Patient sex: F
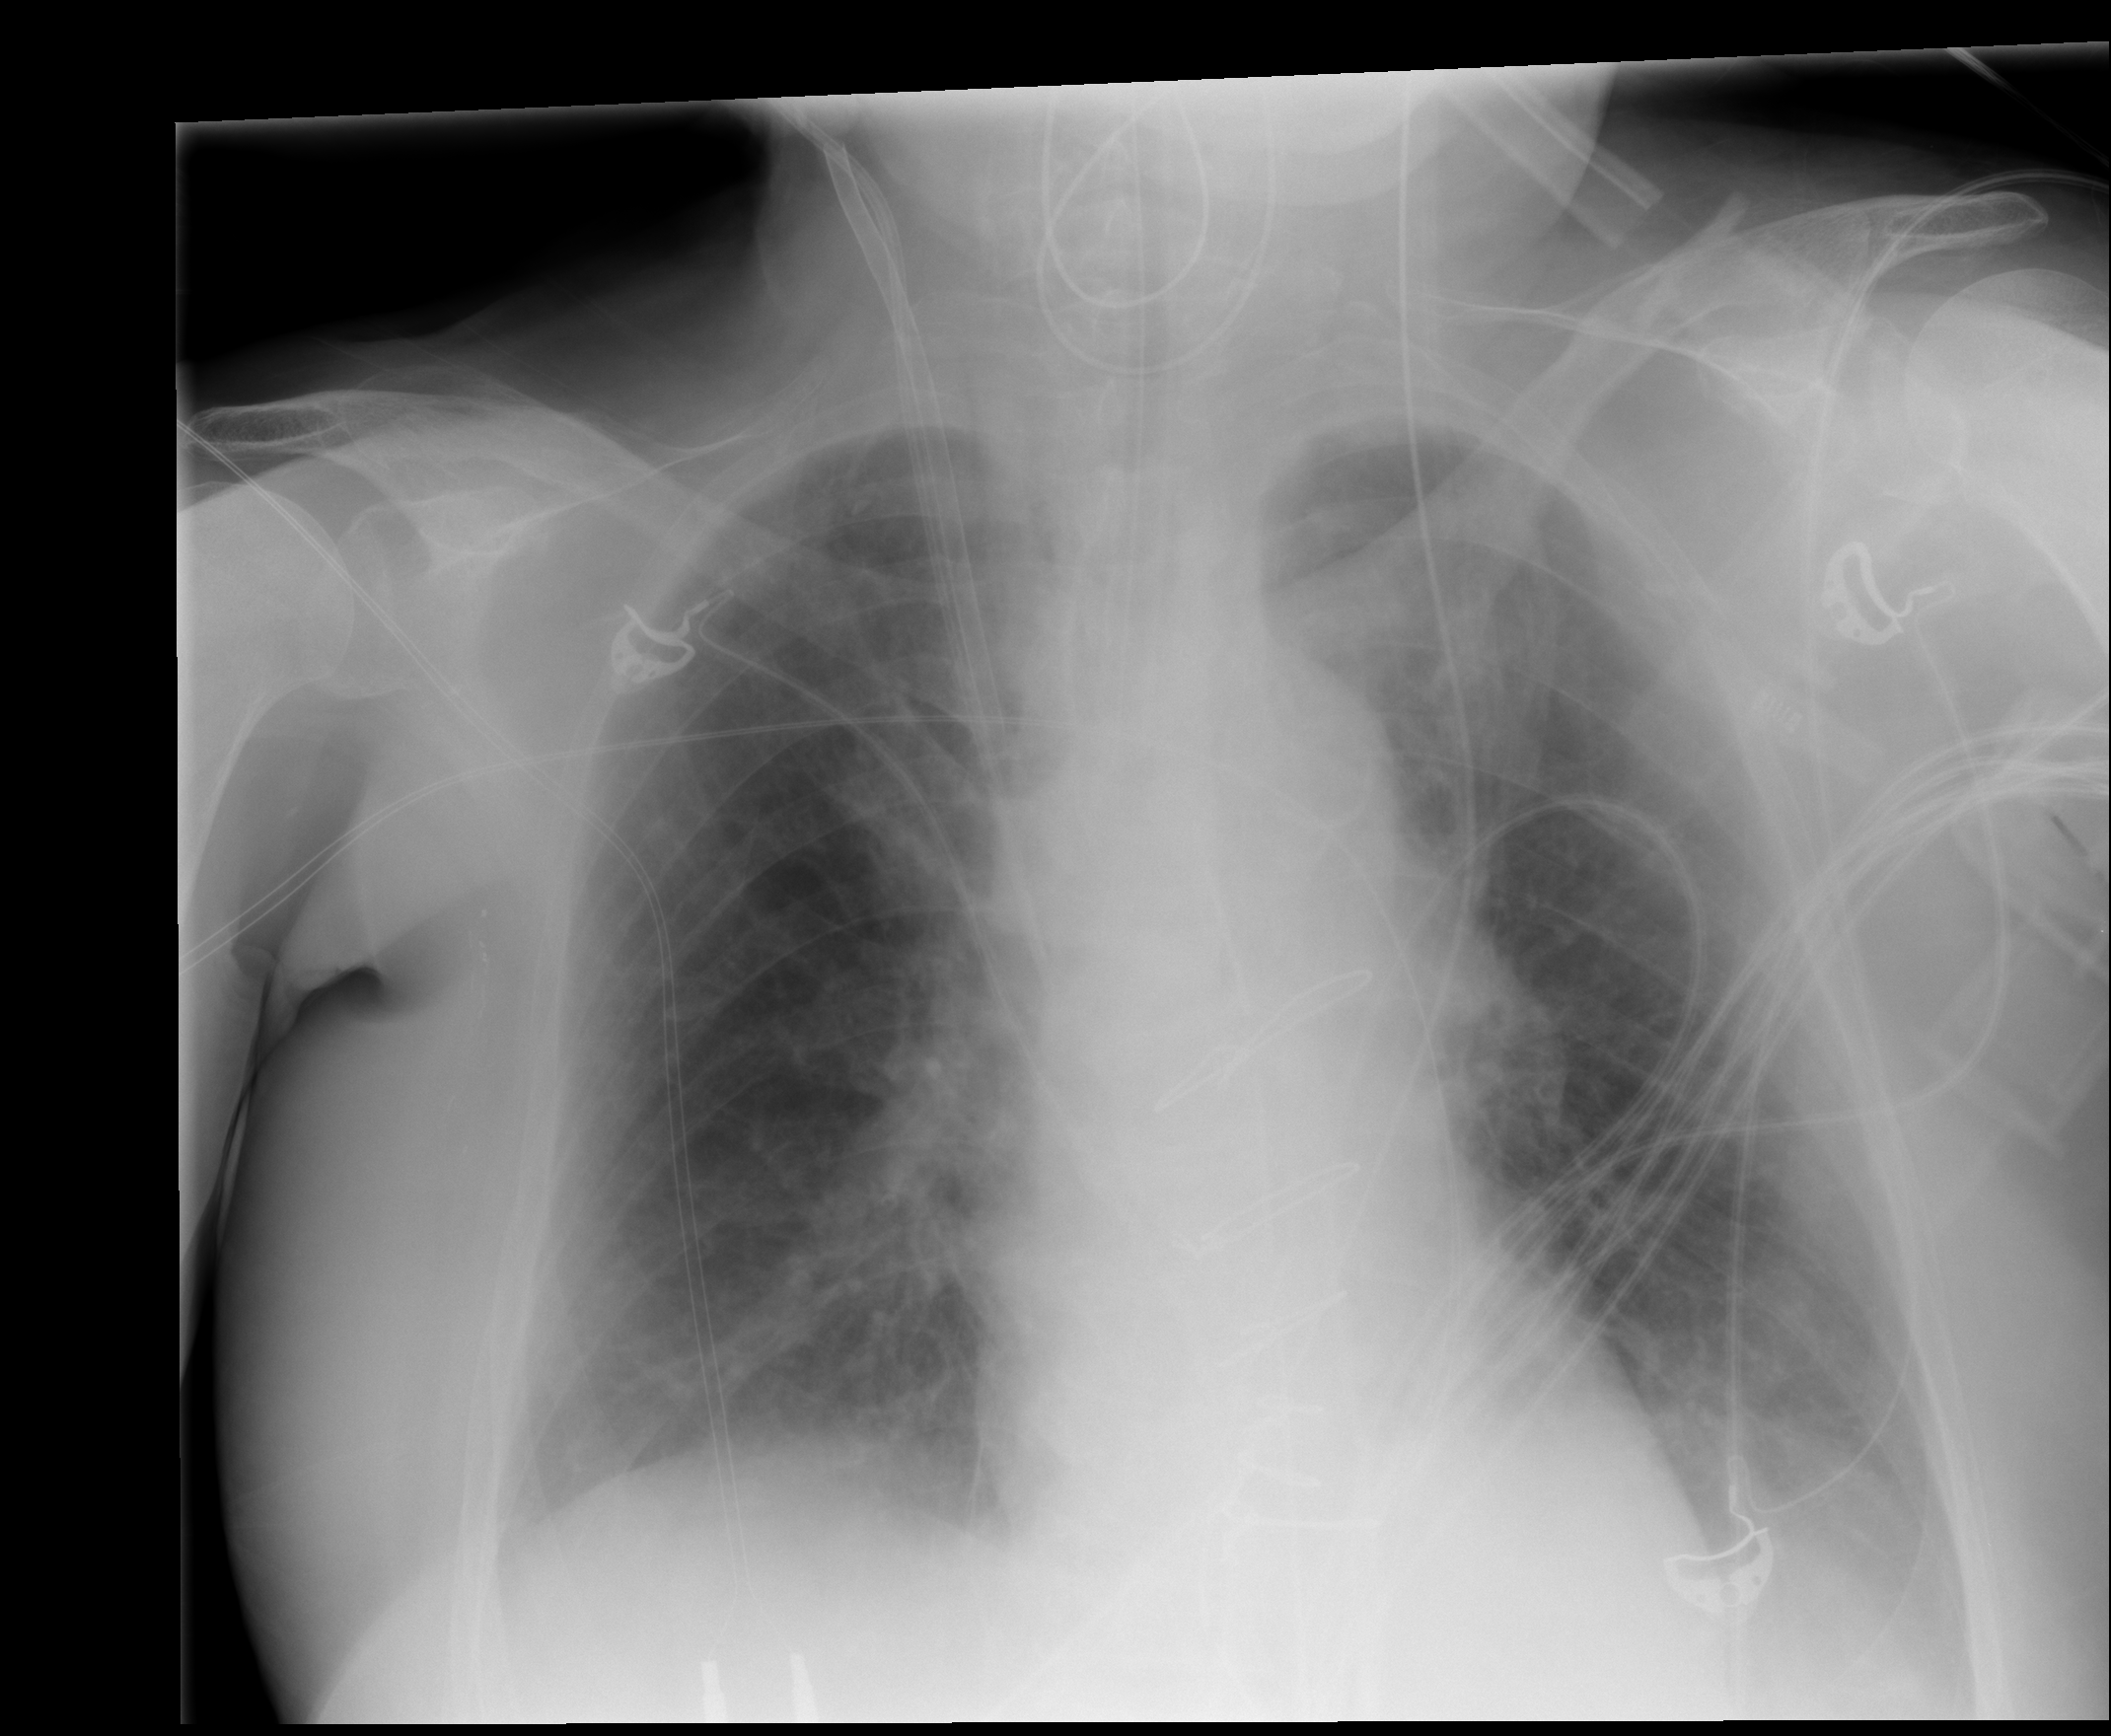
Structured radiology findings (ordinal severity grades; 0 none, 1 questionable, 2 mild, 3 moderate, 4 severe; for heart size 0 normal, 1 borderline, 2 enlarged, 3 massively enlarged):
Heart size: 0
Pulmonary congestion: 2
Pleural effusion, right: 2
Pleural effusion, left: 2
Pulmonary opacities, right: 0
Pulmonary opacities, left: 1
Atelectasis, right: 2
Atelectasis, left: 2